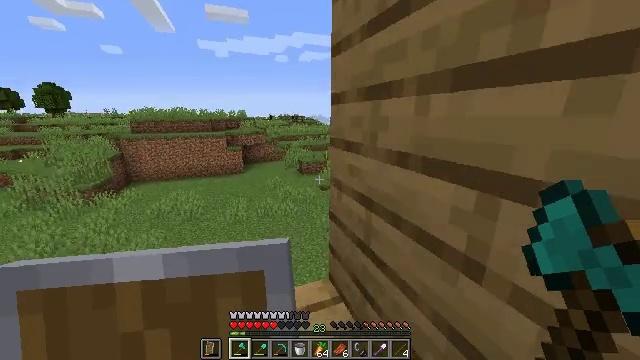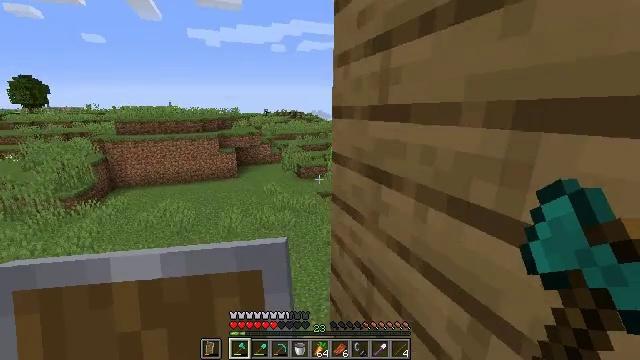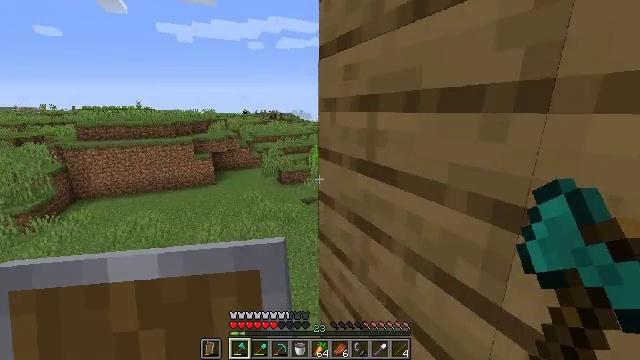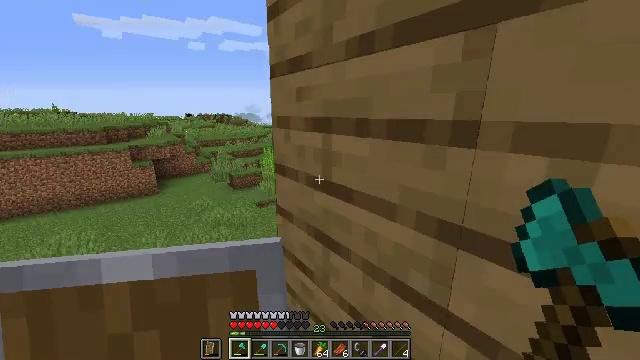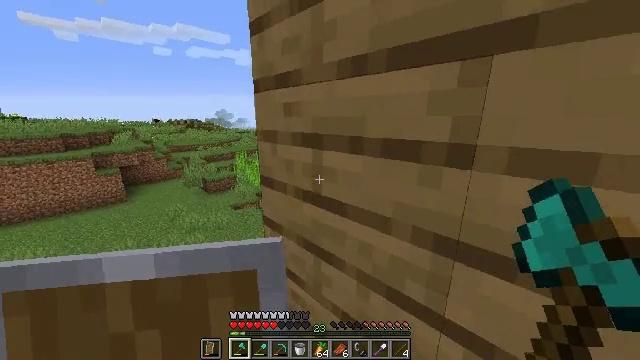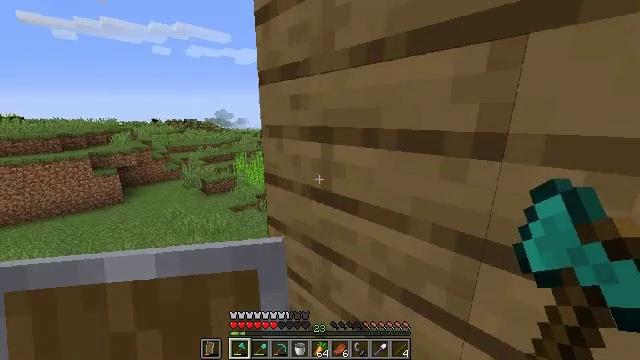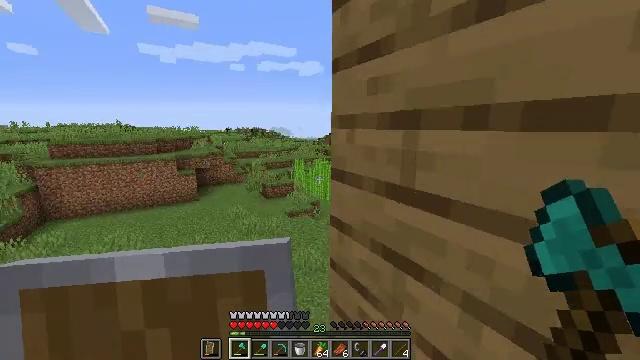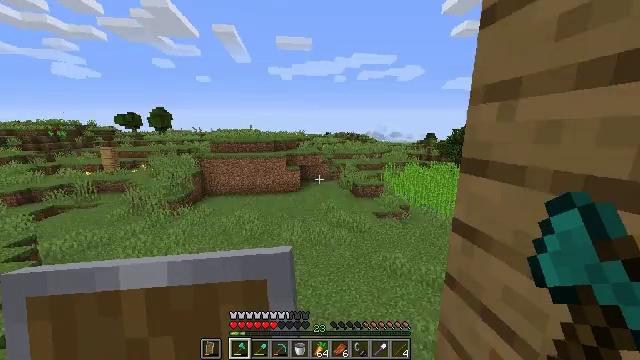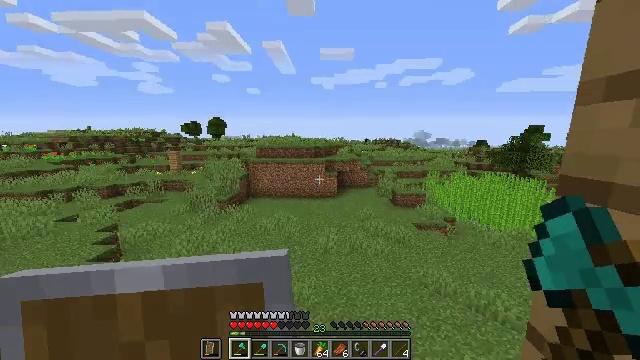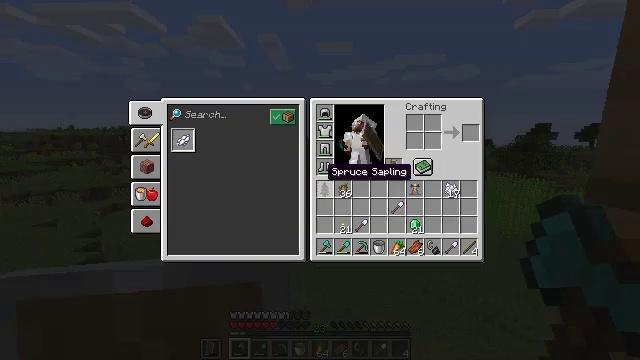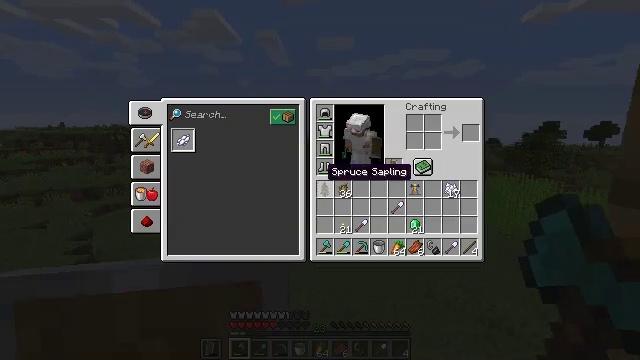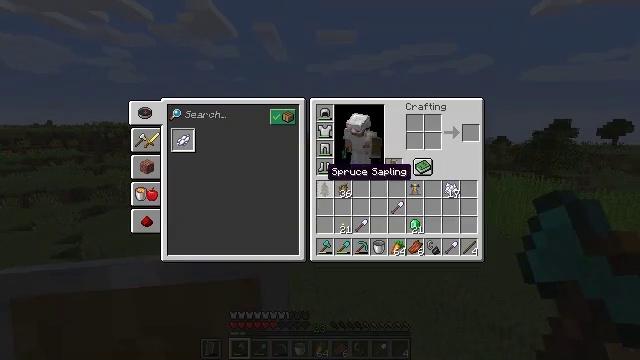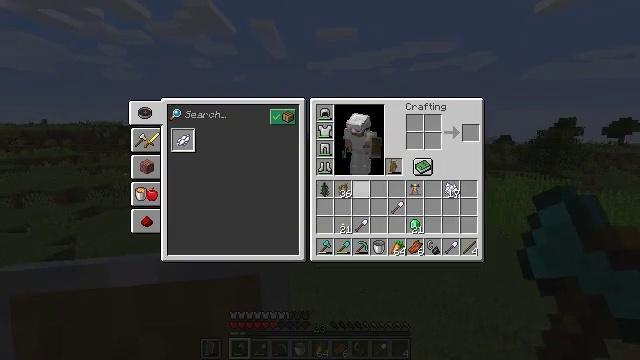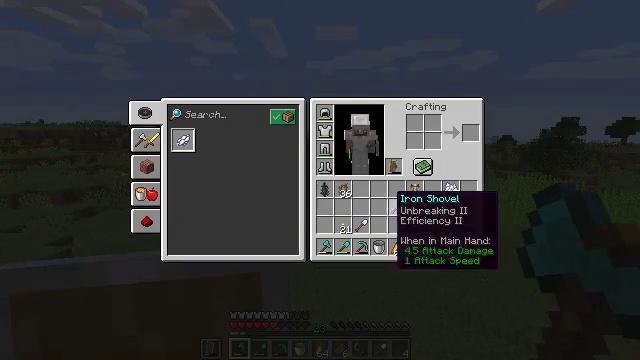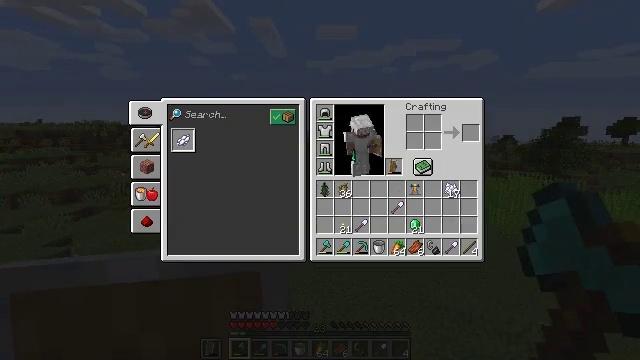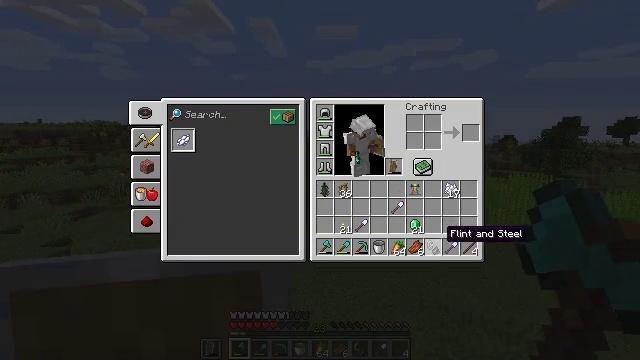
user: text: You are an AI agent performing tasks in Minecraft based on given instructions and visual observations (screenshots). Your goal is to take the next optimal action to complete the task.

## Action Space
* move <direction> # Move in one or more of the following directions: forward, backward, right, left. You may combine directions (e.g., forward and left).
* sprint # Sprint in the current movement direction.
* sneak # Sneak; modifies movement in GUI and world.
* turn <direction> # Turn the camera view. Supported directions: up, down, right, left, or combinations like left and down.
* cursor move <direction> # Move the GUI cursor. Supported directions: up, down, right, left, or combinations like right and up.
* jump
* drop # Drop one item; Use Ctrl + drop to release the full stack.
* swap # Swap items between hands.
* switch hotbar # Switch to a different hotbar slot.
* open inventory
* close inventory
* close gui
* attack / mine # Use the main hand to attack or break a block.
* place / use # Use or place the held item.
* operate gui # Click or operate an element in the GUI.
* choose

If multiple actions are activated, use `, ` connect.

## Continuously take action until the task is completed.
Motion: motion action
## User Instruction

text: Remove an iron shovel from the inventory.
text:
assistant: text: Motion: move forward and move left, sprint, jump
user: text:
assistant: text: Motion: move forward and move left, sprint, turn right, jump
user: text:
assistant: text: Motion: move forward and move left, sprint, turn right, jump
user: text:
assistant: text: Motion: move forward and move left, sprint, turn right
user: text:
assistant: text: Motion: move forward and move left, sprint
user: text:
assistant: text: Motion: move forward and move left, sprint, turn left and up
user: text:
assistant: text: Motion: move forward, turn left
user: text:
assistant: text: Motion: turn left and up
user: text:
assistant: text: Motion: open inventory
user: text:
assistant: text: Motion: open inventory
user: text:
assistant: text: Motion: open inventory
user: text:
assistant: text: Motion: cursor move right
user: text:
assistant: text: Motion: sneak, cursor move right and down
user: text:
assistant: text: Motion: sneak, cursor move right and down
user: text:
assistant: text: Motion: sneak, cursor move right
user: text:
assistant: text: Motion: sneak
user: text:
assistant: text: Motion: no_op
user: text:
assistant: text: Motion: sprint
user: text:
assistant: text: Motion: sprint
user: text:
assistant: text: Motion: sprint, cursor move right
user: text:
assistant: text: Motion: sprint
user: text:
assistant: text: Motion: sprint
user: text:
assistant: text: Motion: sprint
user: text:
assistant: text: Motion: sprint
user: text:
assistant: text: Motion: sprint, drop
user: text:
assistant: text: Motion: sprint, drop
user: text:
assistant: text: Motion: sprint, drop
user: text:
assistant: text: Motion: sprint, cursor move right
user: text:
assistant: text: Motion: sprint
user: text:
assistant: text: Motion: sprint